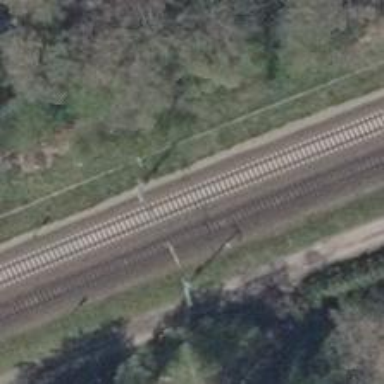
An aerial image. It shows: Milestone along the railway track with catenary mast.